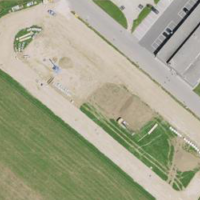
EUNIS habitat code: 52
Species observed at this site:
Linaria vulgaris